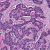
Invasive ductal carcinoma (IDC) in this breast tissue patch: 1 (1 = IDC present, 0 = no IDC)